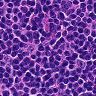
Metastatic tissue present: no